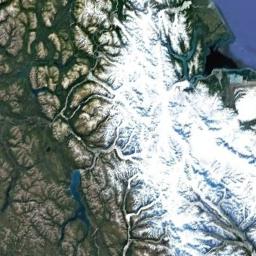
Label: snowberg